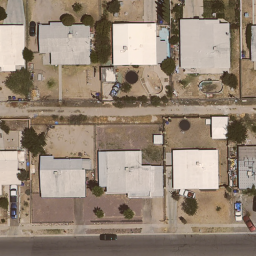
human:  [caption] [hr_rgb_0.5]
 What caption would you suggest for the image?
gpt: It is a medium residential area with houses arranged neatly .

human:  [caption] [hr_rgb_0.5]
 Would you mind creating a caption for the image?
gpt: A medium residential area with houses and a road goes through this area .

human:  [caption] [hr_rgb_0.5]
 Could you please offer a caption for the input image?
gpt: A medium residential area with houses and trees .

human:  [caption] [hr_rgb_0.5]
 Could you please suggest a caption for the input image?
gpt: Some houses with plants surrounded in the medium residential area .

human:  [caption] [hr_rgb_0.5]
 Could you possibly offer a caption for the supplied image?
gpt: This is a medium residential area with a road goes through this area .